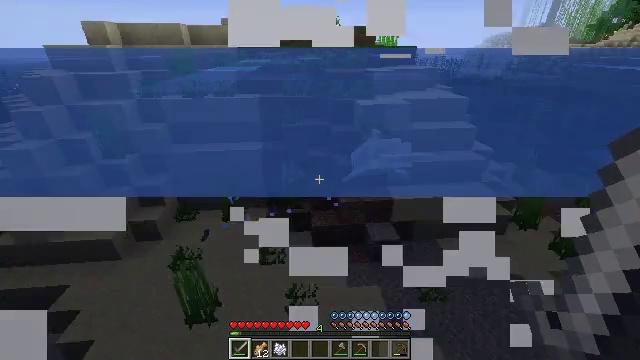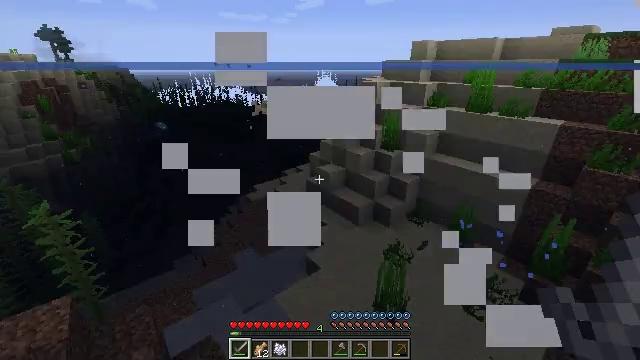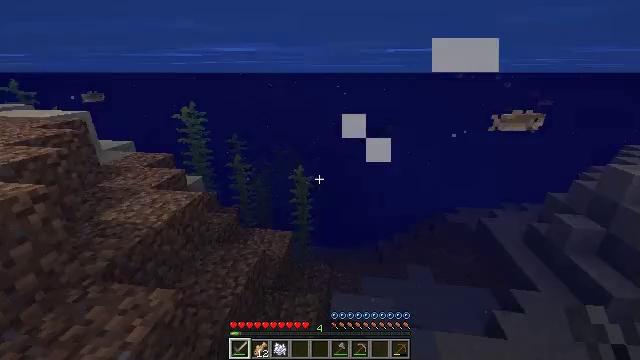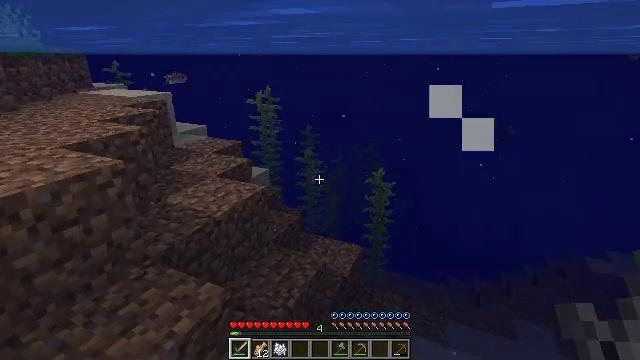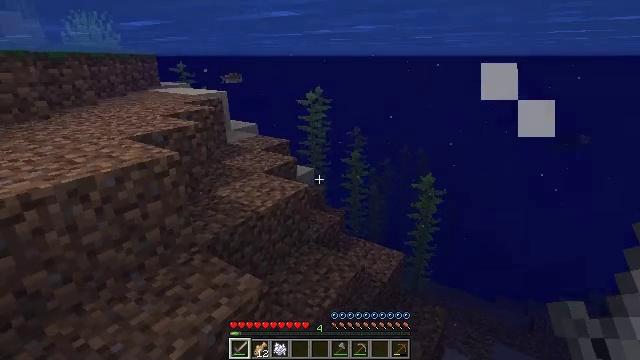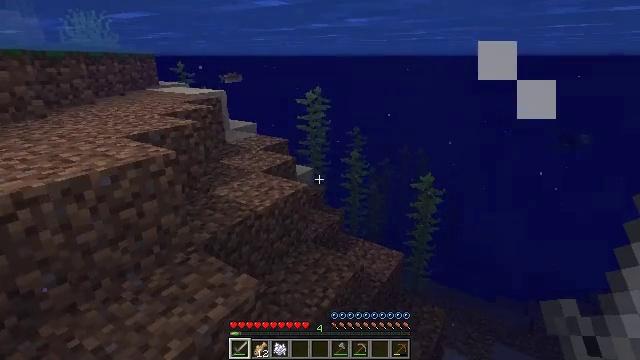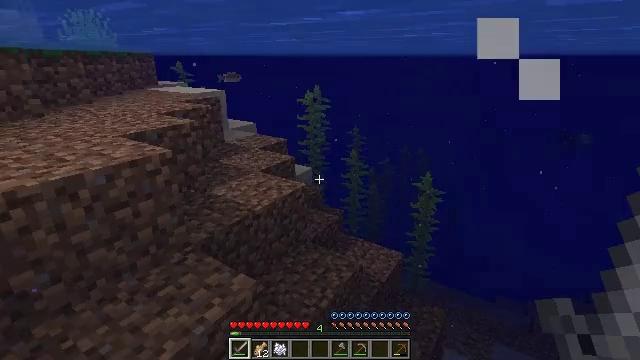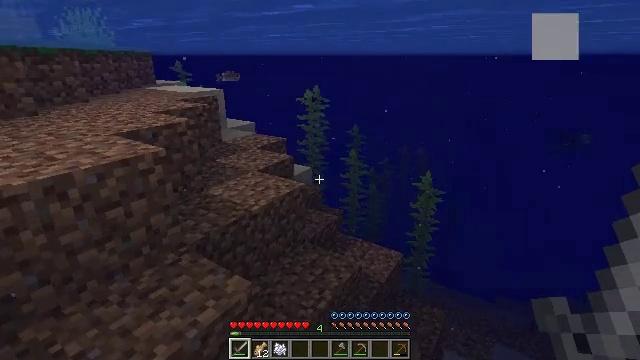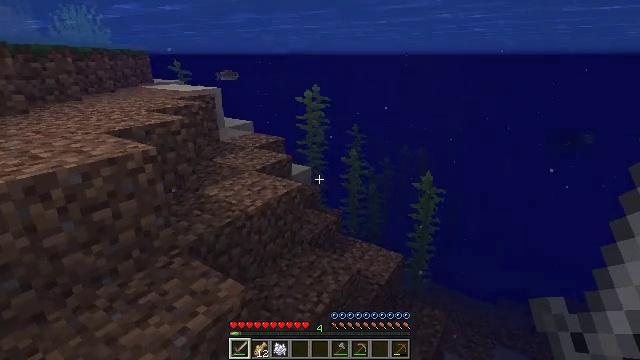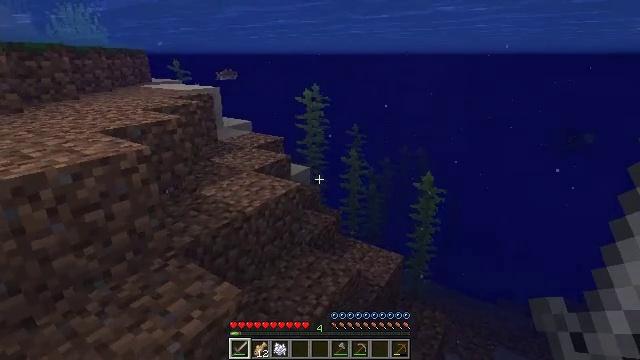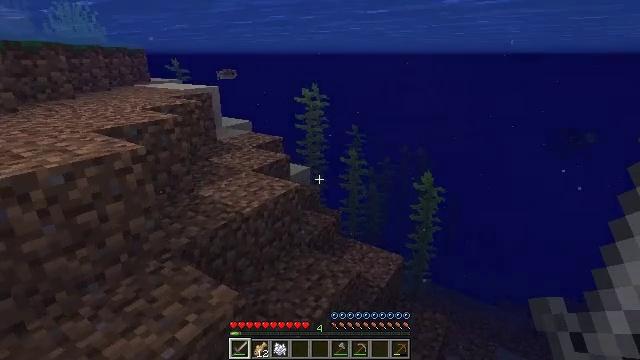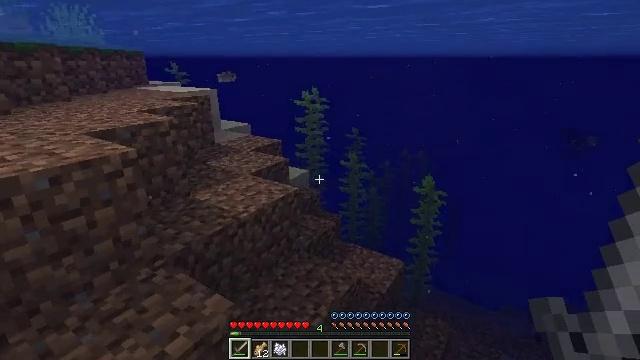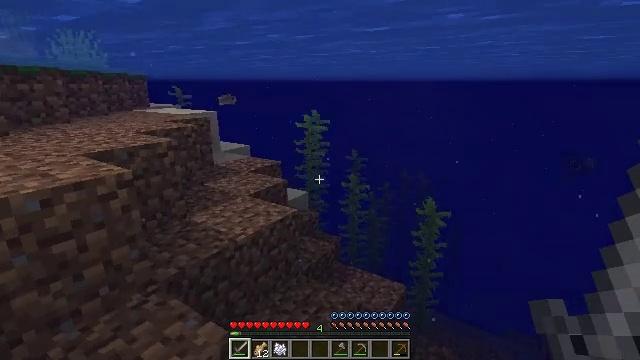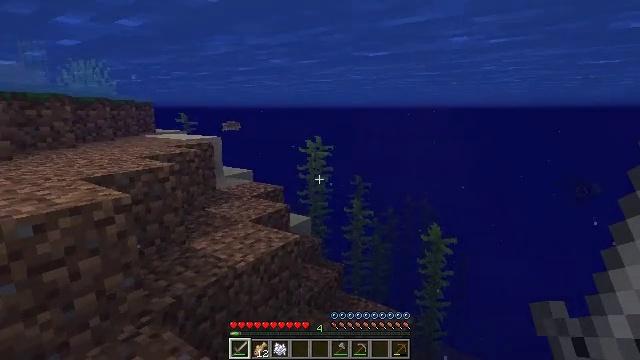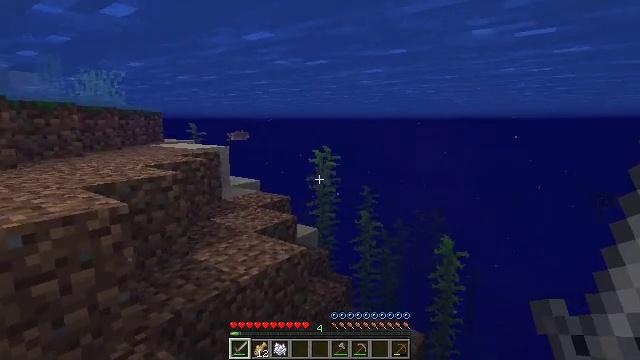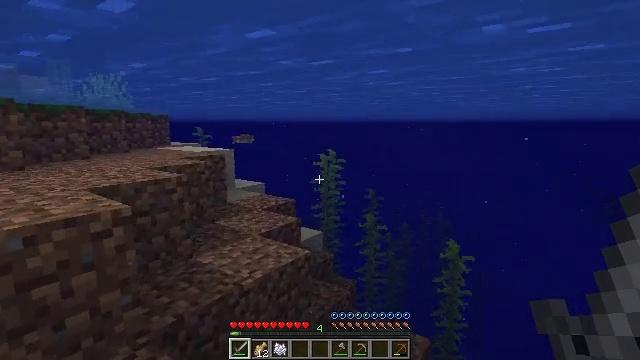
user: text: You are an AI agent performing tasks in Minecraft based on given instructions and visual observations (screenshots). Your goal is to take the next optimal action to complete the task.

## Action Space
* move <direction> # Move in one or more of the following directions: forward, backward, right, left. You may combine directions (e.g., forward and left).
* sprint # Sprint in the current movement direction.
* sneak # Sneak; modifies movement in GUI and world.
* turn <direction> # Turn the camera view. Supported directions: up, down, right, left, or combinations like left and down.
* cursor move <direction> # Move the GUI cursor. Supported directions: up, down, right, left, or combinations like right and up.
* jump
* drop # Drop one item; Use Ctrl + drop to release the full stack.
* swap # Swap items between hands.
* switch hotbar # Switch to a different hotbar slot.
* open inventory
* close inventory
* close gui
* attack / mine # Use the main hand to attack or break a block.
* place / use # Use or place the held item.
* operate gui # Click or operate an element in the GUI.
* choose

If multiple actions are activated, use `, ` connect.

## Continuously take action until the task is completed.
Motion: motion action
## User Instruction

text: Hunt a cod.
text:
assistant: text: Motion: move forward, turn left and up
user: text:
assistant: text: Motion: move forward, turn left and up
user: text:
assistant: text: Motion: move forward, turn left
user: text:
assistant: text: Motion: move forward, turn left
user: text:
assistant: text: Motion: move forward
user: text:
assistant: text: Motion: move forward
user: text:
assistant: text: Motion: move forward
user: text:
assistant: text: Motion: move forward
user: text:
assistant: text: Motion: move forward
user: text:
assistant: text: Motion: move forward
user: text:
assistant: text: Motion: move forward
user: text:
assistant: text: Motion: move forward, turn up
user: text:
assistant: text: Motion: move forward, turn up
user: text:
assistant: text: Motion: move forward, sprint, turn left and up
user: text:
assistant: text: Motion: move forward, sprint
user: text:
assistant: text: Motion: move forward, sprint
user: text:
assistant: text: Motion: move forward, sprint
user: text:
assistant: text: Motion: move forward, sprint
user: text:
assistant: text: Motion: move forward, sprint
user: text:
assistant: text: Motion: move forward
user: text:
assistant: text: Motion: move forward and move right
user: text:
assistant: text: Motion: move forward and move right, turn left and up
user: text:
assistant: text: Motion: move forward and move right, turn left and up
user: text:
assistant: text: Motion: move forward and move right, turn left and up
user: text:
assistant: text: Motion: move forward and move right, turn left
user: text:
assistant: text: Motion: move forward and move right, turn left
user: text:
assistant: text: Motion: move forward and move right, turn left
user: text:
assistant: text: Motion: move forward and move right, turn left
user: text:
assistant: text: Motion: move forward and move right, turn left
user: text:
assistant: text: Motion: move forward and move right